Question: I am using an iframe version of the FBL Like button with the button_count layout. I also have set show_faces=false. This layout used to show ( and the code generator still shows ) just the like button and a count box with the number of likes.
Now it seems to be displaying a my name linked to the right of the like button and then a string below my name with the number of other users who like the page. The Like button <URL> says that the default width is 90 pixels and this is what I specify in the iframe code, however this new layout does not fit within 90 px.

Does anyone know how I can get the old layout back or is this a case of facebook changing functionality and not updating the docs?
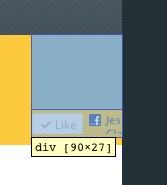
Answer: I think this is a case of Facebook changing functionality without updating the docs.
It seems the iFrame version of the like button now ignores the button_count layout parameter and displays the standard layout anyways. To solve it just switch to the HTML5 or XFBML version.